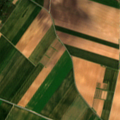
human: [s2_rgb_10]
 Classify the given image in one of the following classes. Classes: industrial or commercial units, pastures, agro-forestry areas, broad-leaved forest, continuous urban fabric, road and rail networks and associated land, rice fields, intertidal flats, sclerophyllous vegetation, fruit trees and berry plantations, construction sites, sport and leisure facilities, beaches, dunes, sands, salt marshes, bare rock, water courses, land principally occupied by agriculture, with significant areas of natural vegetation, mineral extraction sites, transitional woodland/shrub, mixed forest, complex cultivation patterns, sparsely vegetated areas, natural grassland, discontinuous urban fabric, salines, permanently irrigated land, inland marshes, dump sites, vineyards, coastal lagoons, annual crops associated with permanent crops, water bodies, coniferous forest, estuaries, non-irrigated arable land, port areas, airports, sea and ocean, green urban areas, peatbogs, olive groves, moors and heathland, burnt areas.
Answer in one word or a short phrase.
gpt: non-irrigated arable land, complex cultivation patterns